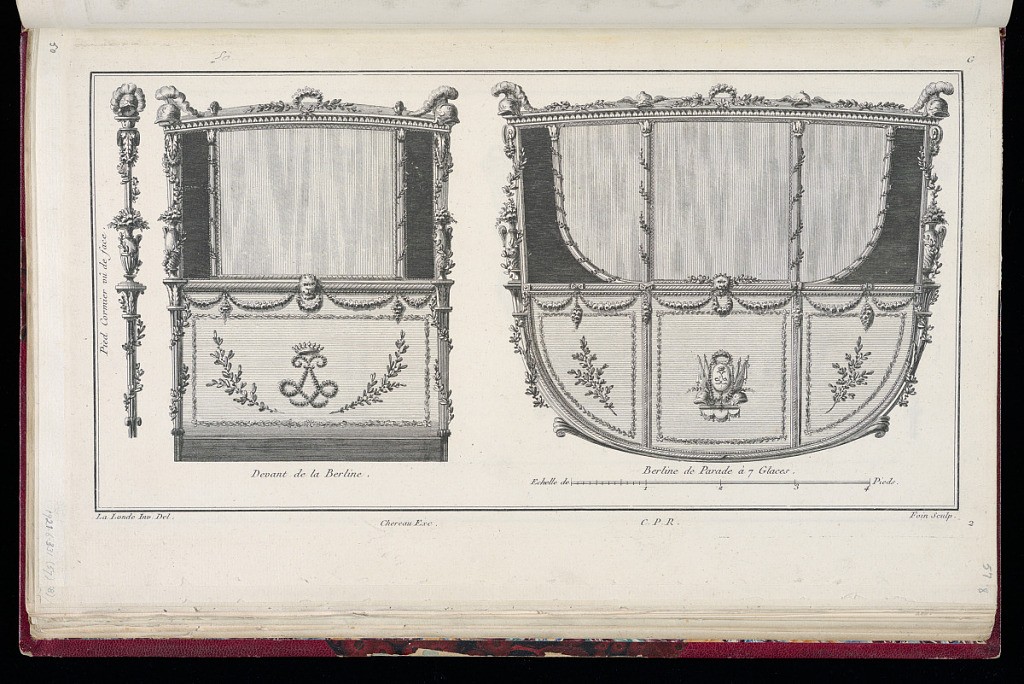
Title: Berline de Parade à 7 Glaces
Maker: Richard de Lalonde, French, active 1780–96
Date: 1775-1788
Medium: Etching on off-white laid paper
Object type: Print
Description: Design for a carriage, depicting the back and side view. The carriage is decorated with branches and crowned monogram, and carved with ornament motifs including helmets, pinecones, vines, garland, acanthus leaf, and lion mascaron. The plate is signed and numbered.